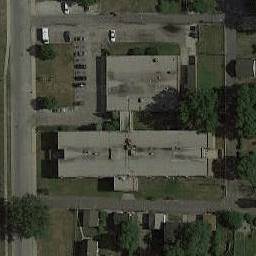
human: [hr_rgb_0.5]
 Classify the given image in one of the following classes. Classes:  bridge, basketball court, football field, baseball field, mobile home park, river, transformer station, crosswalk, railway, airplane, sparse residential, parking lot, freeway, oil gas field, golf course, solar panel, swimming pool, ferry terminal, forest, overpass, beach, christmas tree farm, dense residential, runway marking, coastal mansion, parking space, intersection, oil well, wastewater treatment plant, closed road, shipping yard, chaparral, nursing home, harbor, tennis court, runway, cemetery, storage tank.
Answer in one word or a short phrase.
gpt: nursing home